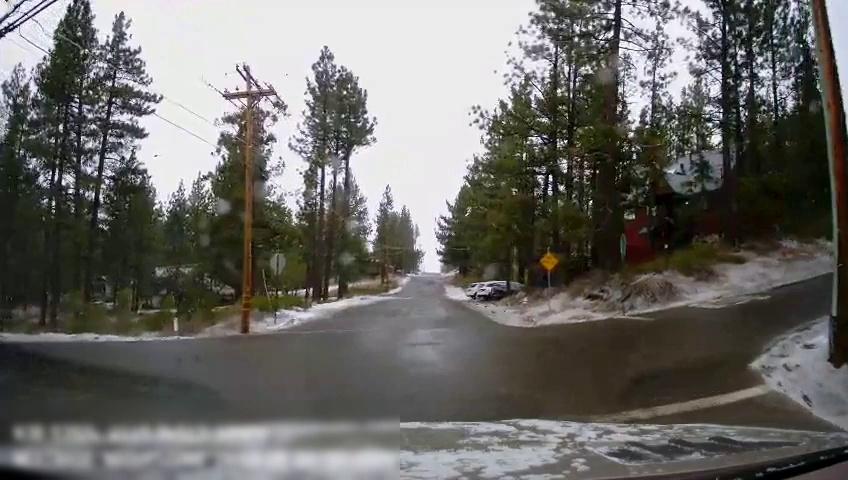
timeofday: Day
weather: Snowy
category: Drivable Space
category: Vehicles | SUV
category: Vehicles | Car
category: Traffic | Signs